Question: I am trying to create a border with round corners on transparent button like this:

here is my transparent.xml
'''
<?xml version="1.0" encoding="utf-8"?>
<selector xmlns:android="http://schemas.android.com/apk/res/android">
<item android:drawable="@color/blue" android:state_pressed="true"/>
<item android:drawable="@android:color/transparent"/>
</selector>
'''
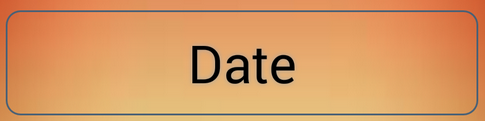
Answer: Try this
'''
<?xml version="1.0" encoding="utf-8"?>
<selector xmlns:android="http://schemas.android.com/apk/res/android">
<item><shape>
<stroke android:width="1dp" android:color="#000000" />
<solid android:color="@android:color/transparent" />
<corners
android:bottomLeftRadius="4dp"
android:bottomRightRadius="4dp"
android:topLeftRadius="4dp"
android:topRightRadius="4dp" />
</shape></item>
</selector>
'''